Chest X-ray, AP view. Patient: 56 years old, sex F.
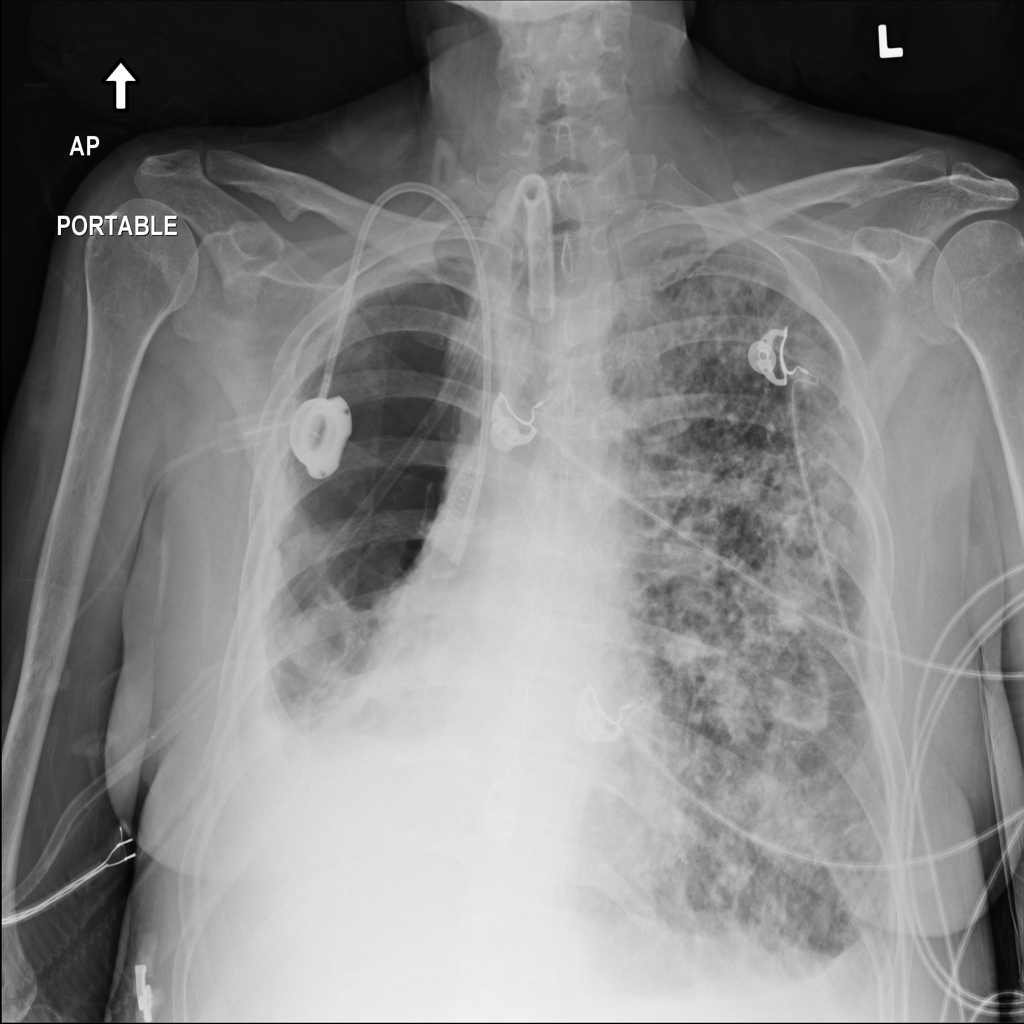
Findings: No Finding